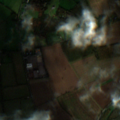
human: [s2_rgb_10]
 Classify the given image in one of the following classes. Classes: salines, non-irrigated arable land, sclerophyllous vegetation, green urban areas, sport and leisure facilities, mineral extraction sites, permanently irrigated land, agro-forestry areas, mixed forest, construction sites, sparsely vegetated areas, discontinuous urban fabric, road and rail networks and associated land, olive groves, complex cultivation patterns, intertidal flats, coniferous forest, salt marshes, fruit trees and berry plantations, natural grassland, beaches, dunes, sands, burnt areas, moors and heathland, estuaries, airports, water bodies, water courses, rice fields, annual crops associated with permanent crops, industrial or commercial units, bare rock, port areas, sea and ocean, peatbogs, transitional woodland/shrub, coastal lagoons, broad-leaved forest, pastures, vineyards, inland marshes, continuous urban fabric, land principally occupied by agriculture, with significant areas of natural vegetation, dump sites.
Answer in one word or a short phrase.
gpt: non-irrigated arable land, pastures